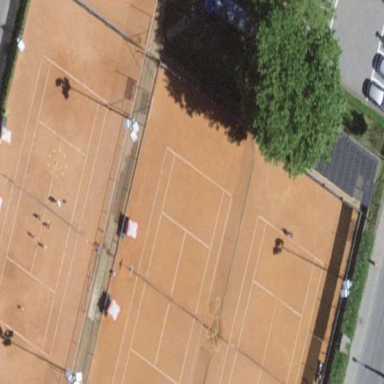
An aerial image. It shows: Tennis court on the leisure land pitch.